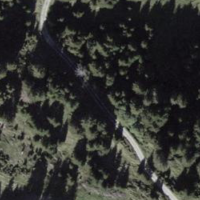
EUNIS habitat code: 44
Species observed at this site:
Primula veris